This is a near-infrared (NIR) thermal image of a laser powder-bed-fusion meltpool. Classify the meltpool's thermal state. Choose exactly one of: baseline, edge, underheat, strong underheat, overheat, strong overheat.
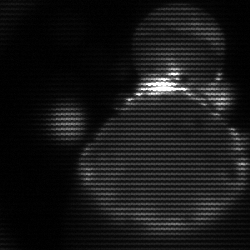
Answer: edge